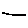
Label: line